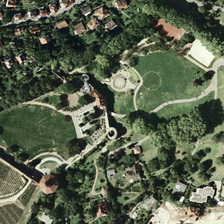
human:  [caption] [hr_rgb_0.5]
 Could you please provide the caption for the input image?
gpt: lush plants and curved paths encircle the villas inside the park .

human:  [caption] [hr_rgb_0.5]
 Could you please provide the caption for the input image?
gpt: many buildings and green trees are around a park .

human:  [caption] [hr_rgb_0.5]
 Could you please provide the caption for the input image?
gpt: many buildings and green trees are around a park .

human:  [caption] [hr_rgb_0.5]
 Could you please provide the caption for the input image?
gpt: lush plants and curved paths encircle the villas inside the park .

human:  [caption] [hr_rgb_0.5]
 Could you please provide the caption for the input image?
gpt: many buildings and green trees are around a park .